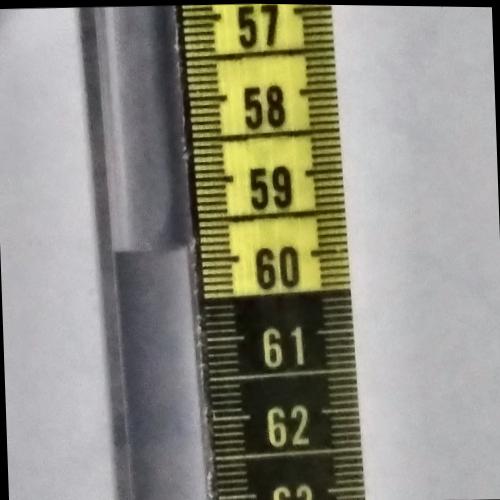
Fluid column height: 59.8 cm